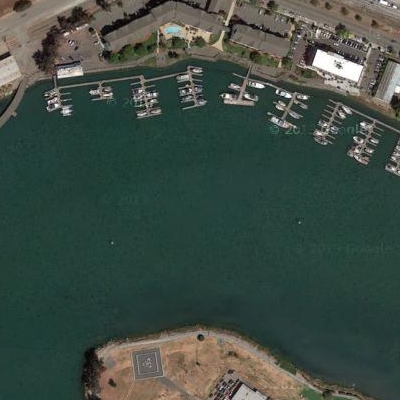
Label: RiverLake